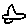
Label: car